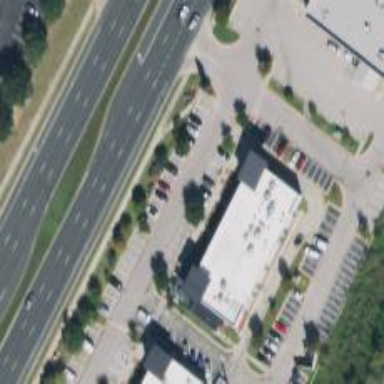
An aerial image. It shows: Veterinary facility.